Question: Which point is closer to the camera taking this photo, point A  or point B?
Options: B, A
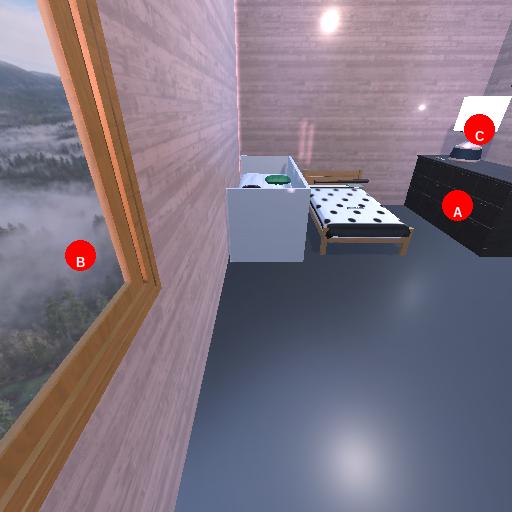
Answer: B